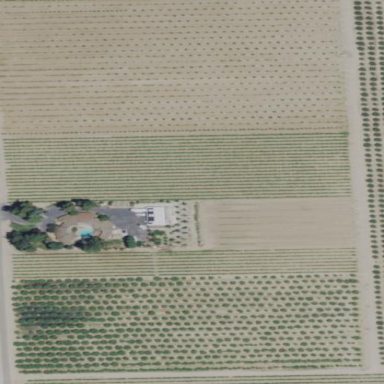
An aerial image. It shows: Vineyard with grape crops.